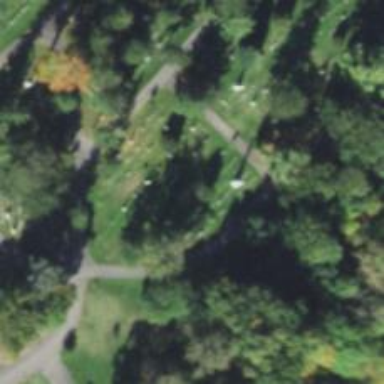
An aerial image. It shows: Memorial obelisk with historical significance.